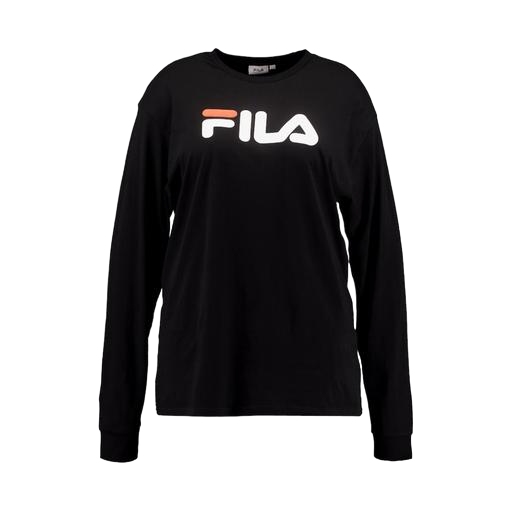
long-sleeve jersey tee, black women's long sleeve t-shirt, longsleeve t-shirt, white background